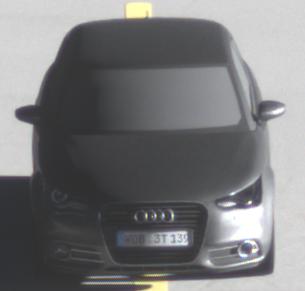
Make: Audi
Model: A1 Sportback 1.2 TFSI
Detailed model: A1 (8X) Sportback
Model produced from: 2012/03
Model produced until: 2014/11
Doors: 5
Color: gray
Road condition: dry road
Daytime: morning or afternoon
Contrast: high contrast